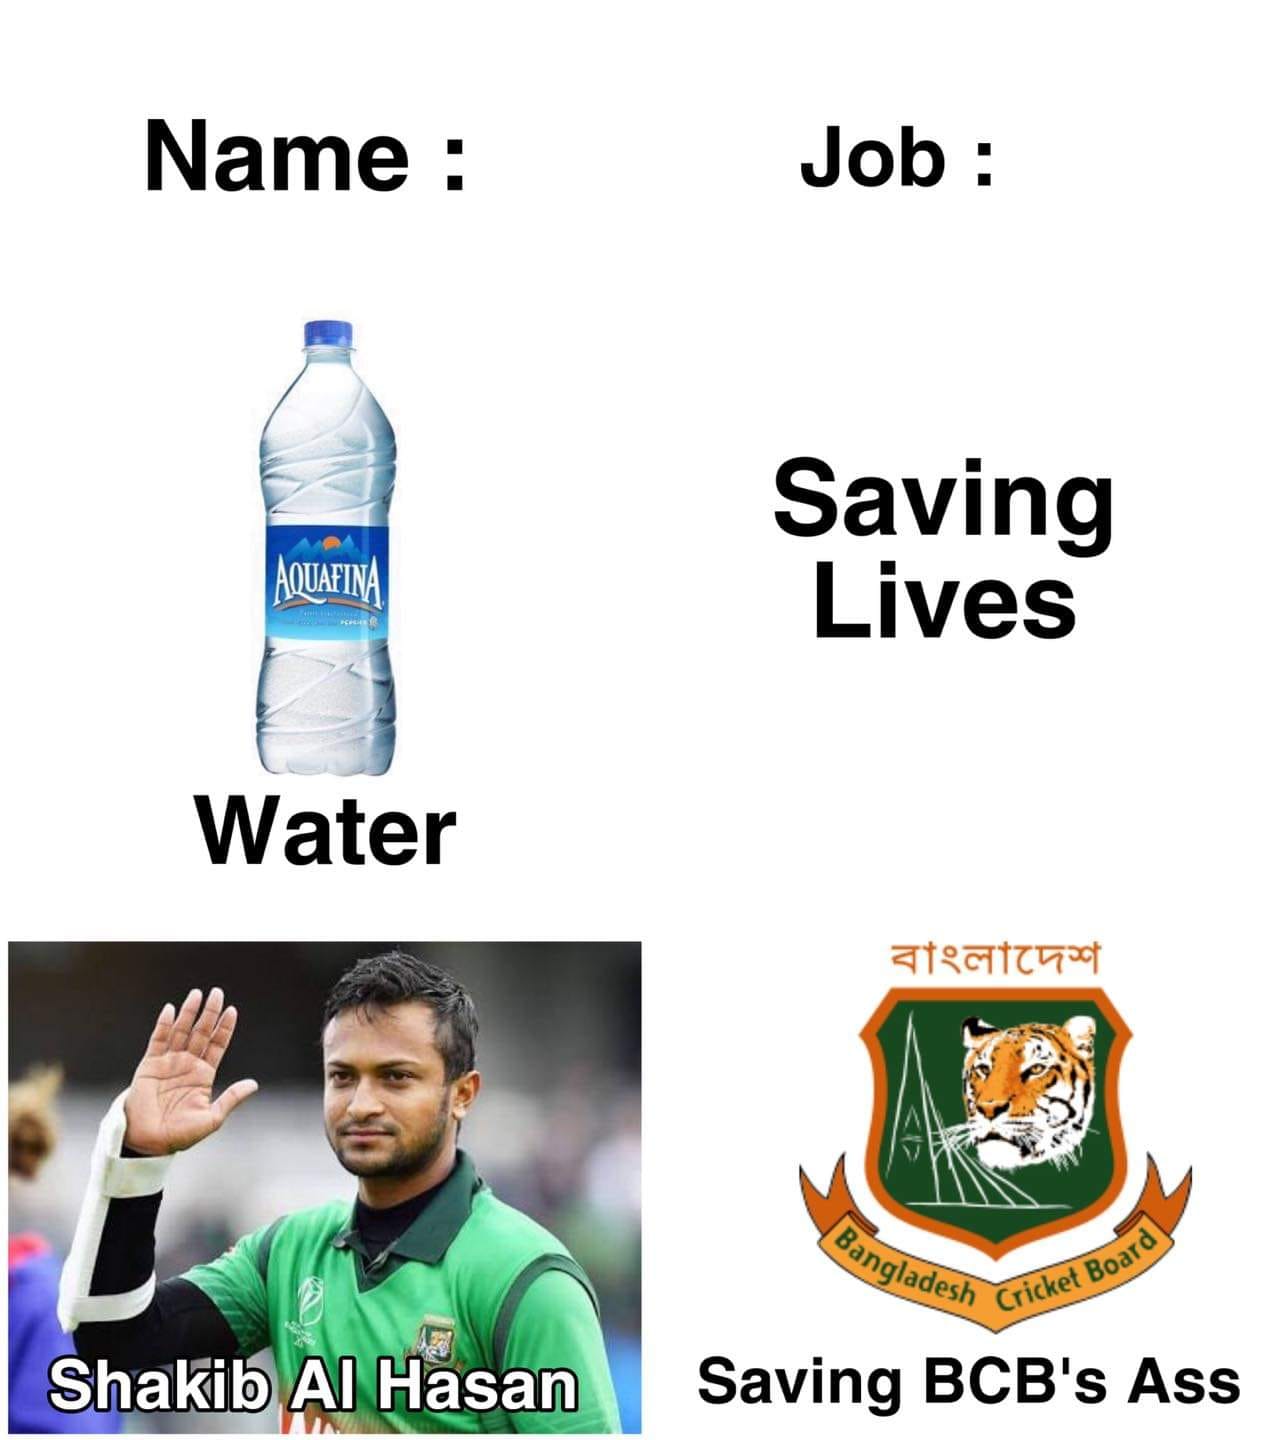
Caption: Name : Water  Shakib Al Hasan    Job:   Saving Lives    Saving BCB's Ass
Label: hate